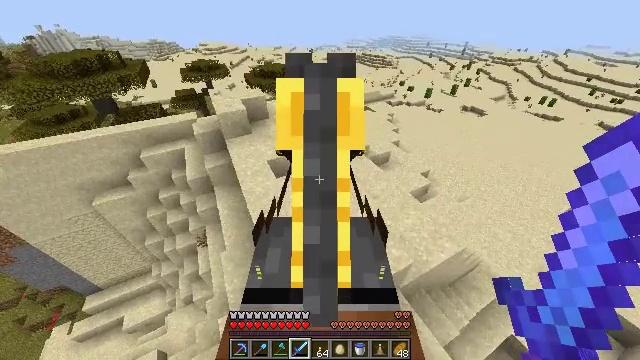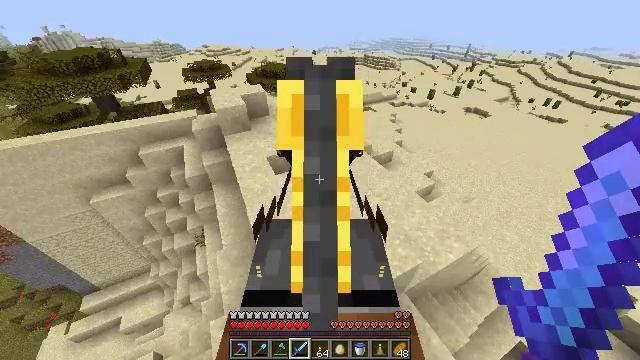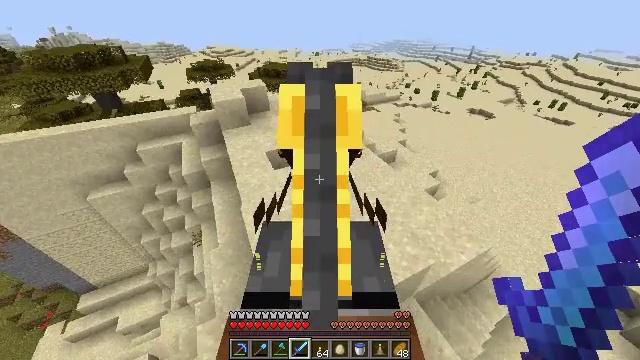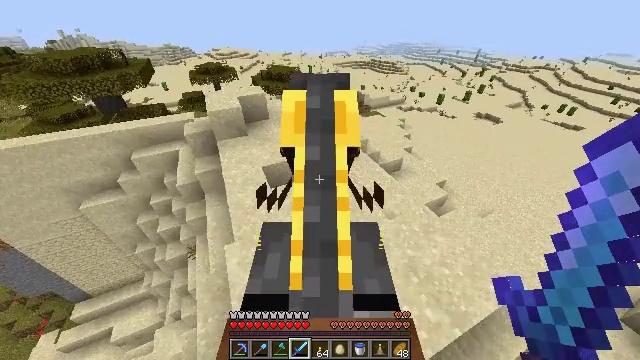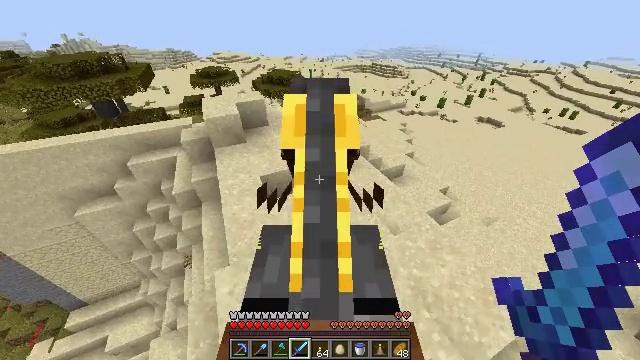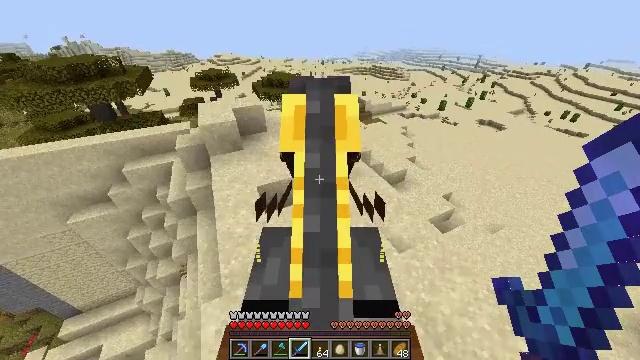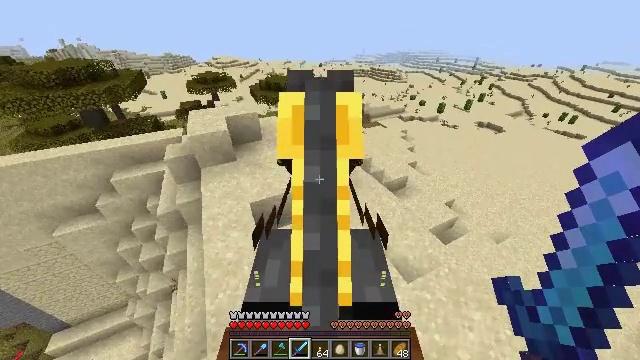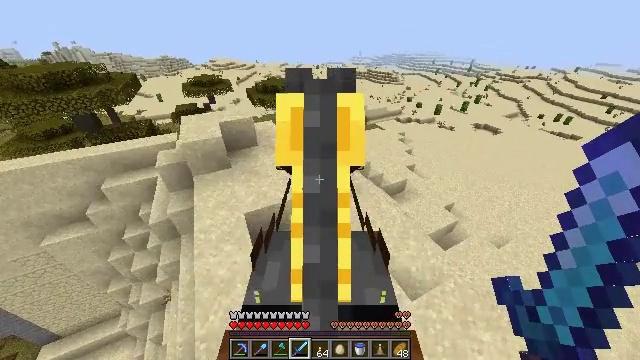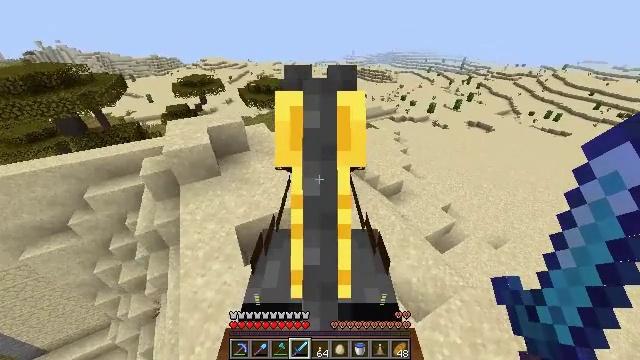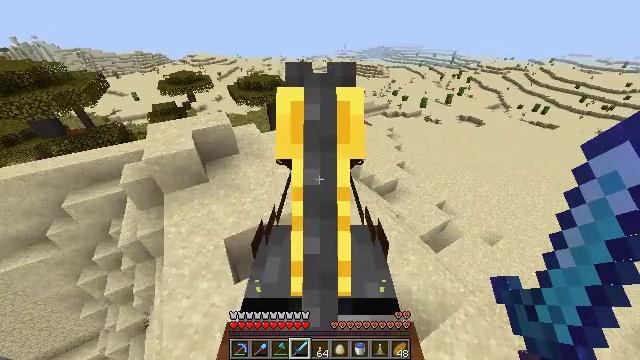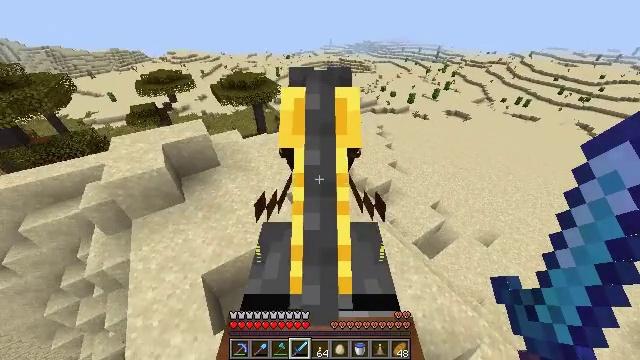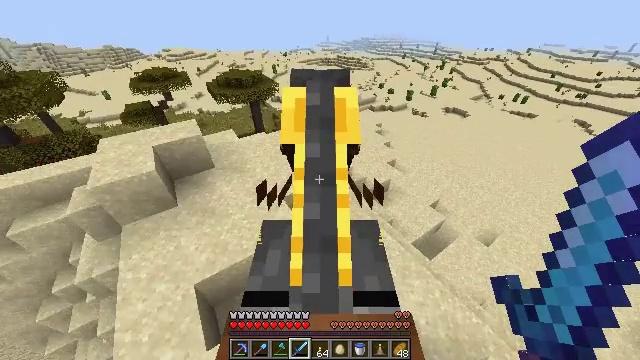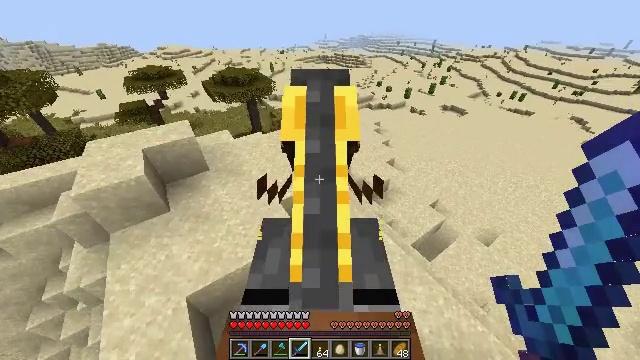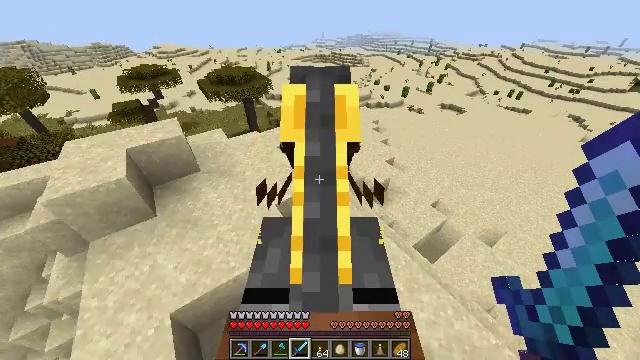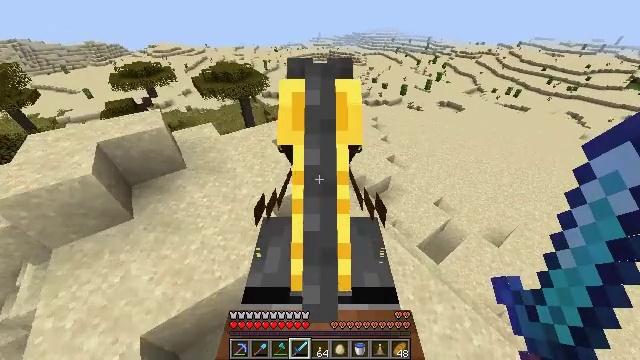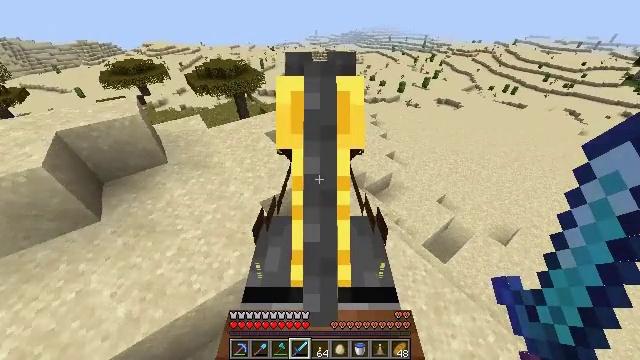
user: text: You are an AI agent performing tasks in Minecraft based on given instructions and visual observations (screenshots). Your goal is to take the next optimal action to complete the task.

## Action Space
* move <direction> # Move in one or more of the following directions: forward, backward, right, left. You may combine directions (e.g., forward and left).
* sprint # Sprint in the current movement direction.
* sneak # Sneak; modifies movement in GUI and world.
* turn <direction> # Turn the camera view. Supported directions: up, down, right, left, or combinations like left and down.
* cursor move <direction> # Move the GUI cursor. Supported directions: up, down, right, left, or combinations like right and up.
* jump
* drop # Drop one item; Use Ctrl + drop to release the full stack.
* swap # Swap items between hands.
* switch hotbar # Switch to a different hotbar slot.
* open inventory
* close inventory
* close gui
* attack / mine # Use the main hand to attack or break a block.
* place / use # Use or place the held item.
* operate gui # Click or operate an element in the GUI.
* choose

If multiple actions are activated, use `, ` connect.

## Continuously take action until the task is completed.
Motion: motion action
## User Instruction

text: Gather sandstone from the desert.
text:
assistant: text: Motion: move forward, sprint, turn left
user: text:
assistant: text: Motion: move forward, sprint
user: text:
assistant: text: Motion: move forward, sprint
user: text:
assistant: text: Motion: move forward, sprint
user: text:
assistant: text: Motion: move forward, sprint
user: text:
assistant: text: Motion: move forward, sprint
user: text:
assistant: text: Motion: move forward, sprint, turn right
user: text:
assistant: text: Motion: move forward, sprint, turn right
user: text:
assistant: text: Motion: move forward, sprint, turn right and down
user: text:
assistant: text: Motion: move forward, sprint, turn right
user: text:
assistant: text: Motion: move forward, sprint, turn right
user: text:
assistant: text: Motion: move forward, sprint
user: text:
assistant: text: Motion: move forward, sprint
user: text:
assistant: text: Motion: move forward, sprint
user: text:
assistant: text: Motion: move forward, sprint
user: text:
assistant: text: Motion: move forward, sprint
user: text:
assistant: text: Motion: move forward, sprint
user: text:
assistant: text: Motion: move forward, sprint, turn right
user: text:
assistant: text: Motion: move forward, sprint, turn right
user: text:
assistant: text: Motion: move forward, sprint
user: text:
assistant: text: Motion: move forward, sprint
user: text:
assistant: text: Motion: move forward, sprint
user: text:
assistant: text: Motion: move forward, sprint
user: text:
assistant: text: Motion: move forward, sprint
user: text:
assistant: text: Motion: move forward, sprint
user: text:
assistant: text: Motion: move forward, sprint
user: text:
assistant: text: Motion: move forward, sprint, turn right
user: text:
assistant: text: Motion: move forward, sprint, turn right
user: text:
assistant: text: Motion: move forward, sprint, turn right
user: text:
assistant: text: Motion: move forward, sprint, turn right